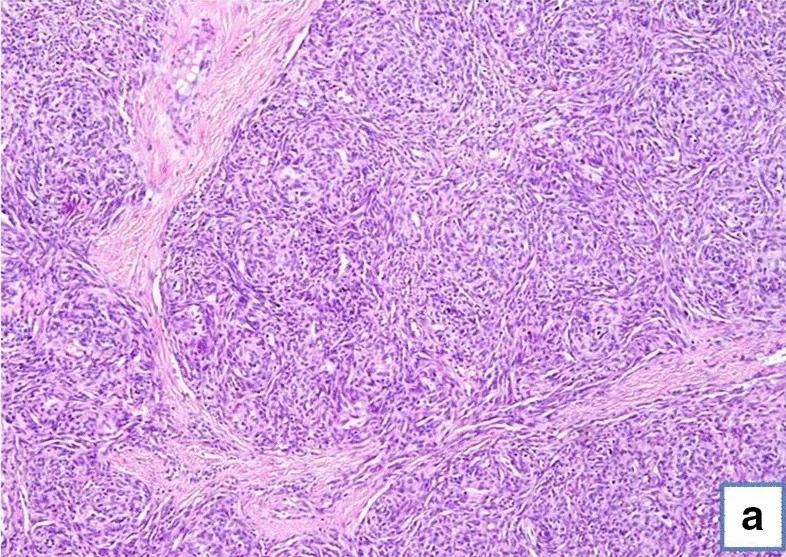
Histopathology of Kaposiform haemangioendothelioma. A; Low power photomicrograph of the tumor showing nodular architecture with spindle cells arranged in cannon ball fashion with slit like ill formed vascular channels. (H&E 100x).
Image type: pathology (h&e)